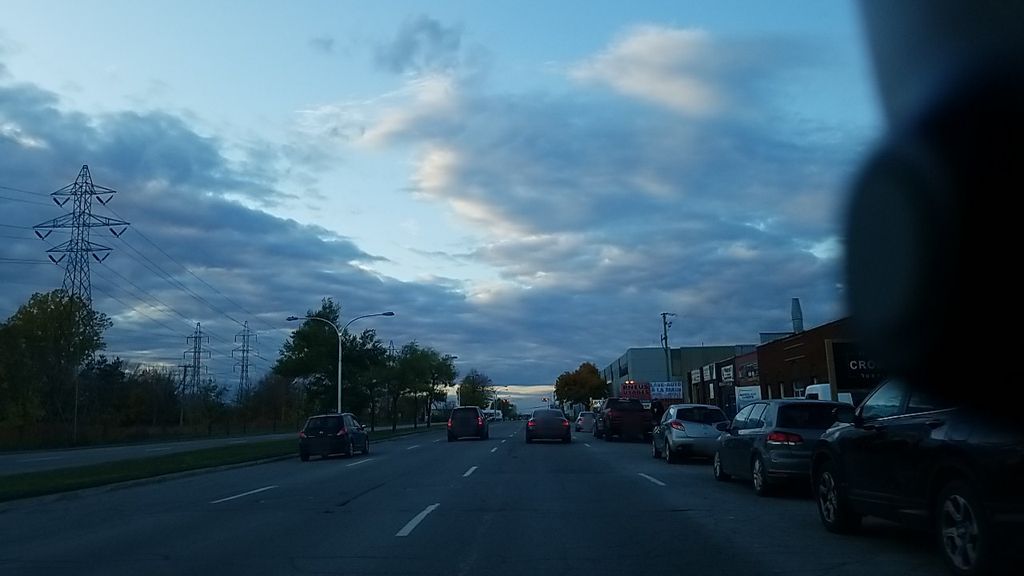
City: montreal